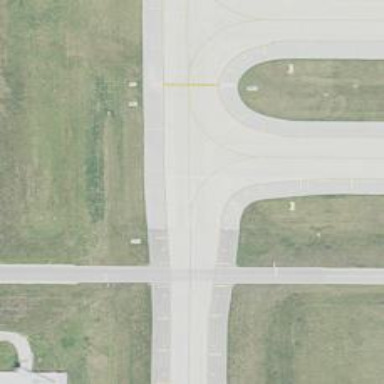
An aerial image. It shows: Image of taxiway at airport.